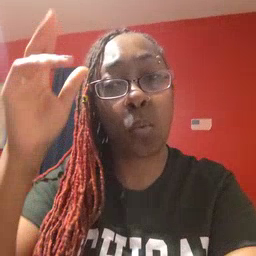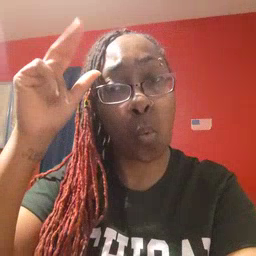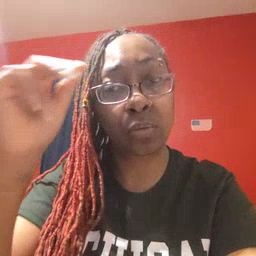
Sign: horse